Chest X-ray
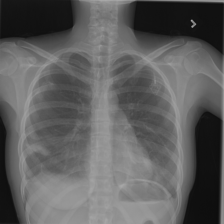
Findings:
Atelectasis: negative
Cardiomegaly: negative
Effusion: negative
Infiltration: negative
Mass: negative
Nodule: negative
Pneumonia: negative
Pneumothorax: positive
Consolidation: negative
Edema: negative
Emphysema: negative
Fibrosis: negative
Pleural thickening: negative
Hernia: negative